Question: I have a combobox on a userform which is not updating, I put a breakpoint and step through the code, or pop a 'MsgBox', etc.
'''
'MsgBox "", vbInformation
Group_Form.CrossVariable_Cbox = groupVar
Debug.Print "After updating Group_Form.CrossVariable_Cbox = " & _
groupVar & ": " & (Group_Form.CrossVariable_Cbox = groupVar)
'''
I confirm there are no events that fire after this. The form is displayed 'vbModeless', and when I display a msgbox, or if I step through the code using 'F8' debugger, the 'CrossVariable_Cbox.Value' updates correctly.
My 'Debug.Print' statement confirm that the values match, however, if I allow this to run uninterrupted (no msgbox, no debug mode), the form displays with no value, even though the 'Print' tells me that it was updated correctly.
This is of course causing that "Invalid Property Value" notification from MS Forms.
Any suggestions?
In the shot below, the value should be "insurer" and listindex of 372 or something like that. Both confirm if I debug it, but when I allow it to run uninterrupted, the box displays empty/listindex = -1, and causes the error...

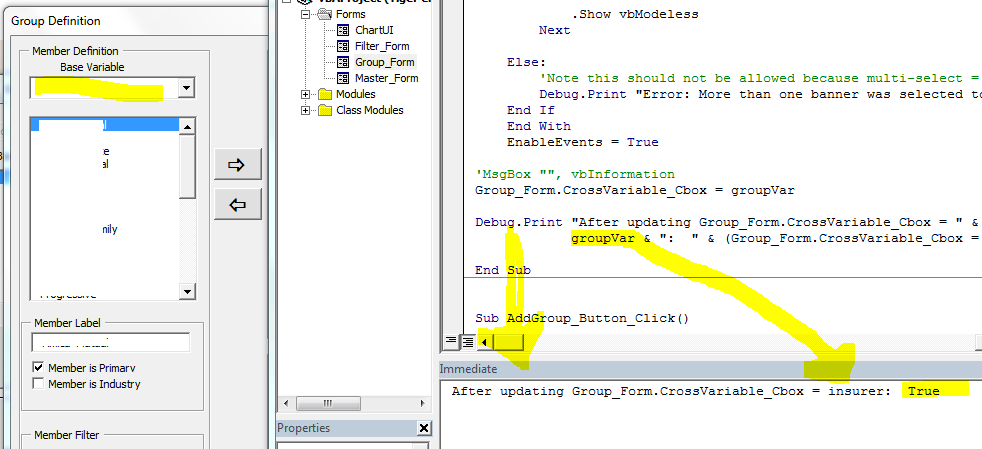
Answer: Thanks to Santosh's suggestions, I was able to fix this.
Santosh suggests:
'''
Group_Form.CrossVariable_Cbox = groupVar
DoEvents
'''
This was a partial success. My Debug statement now tells me 'False', and the ComboBox still displays a blank value. This somehow avoids the initial MS Forms warning, but unless I were to make a selection in the combobox, the next action/event would raise the warning.
I played around a bit, and put the 'DoEvents' ahead of the ComboBox assignment:
'''
DoEvents
Group_Form.CrossVariable_Cbox = groupVar
Debug.Print "After updating Group_Form.CrossVariable_Cbox = " & _
groupVar & ": " & (Group_Form.CrossVariable_Cbox = groupVar)
'''
Now, my debug statement tells me 'True', most importantly, the form displays the correct value in the ComboBox.